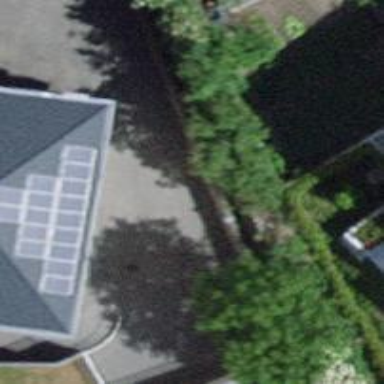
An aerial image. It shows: Guest house for tourism.